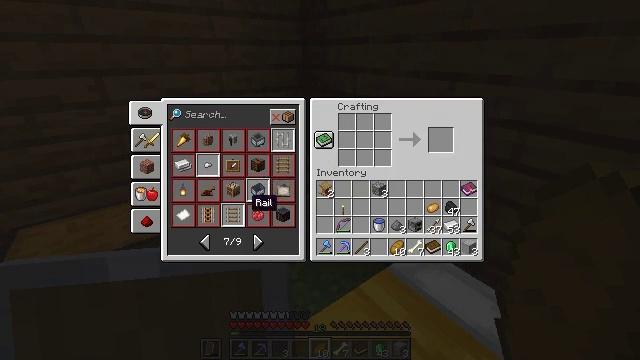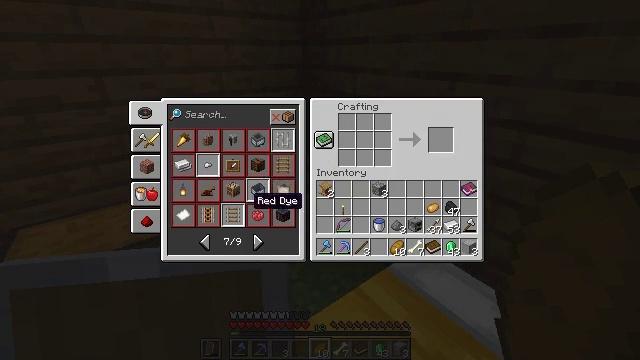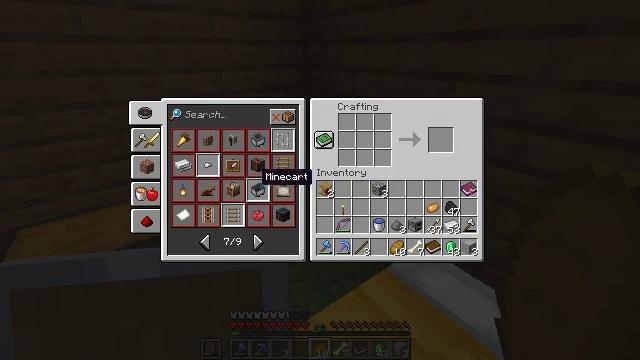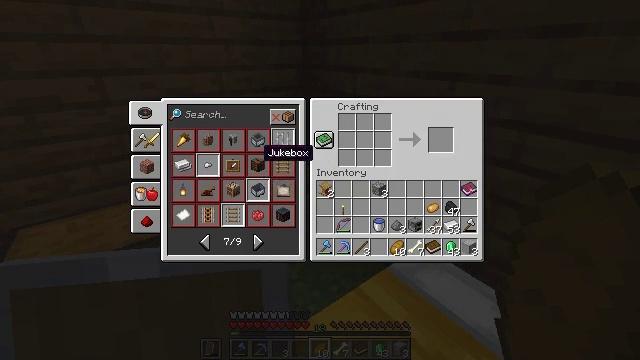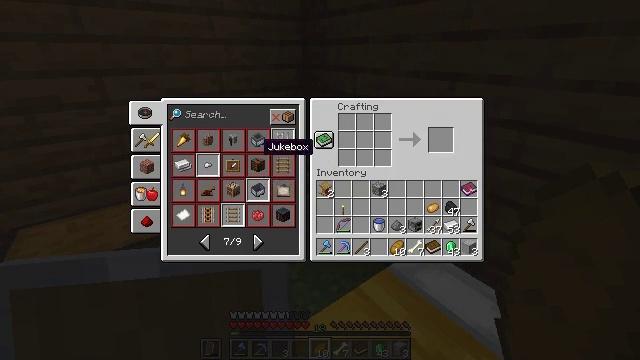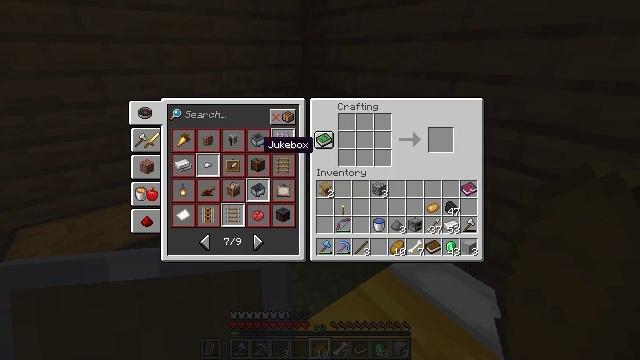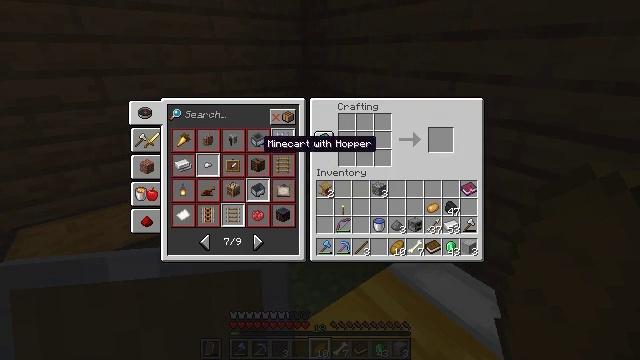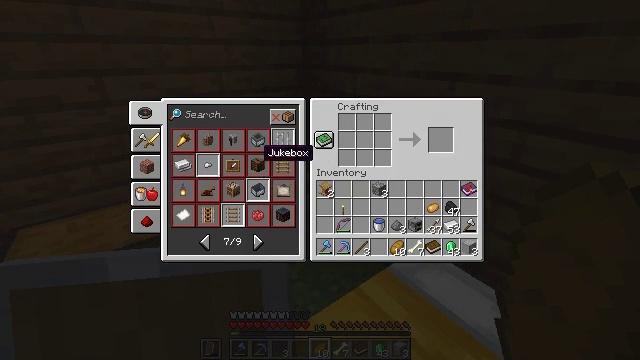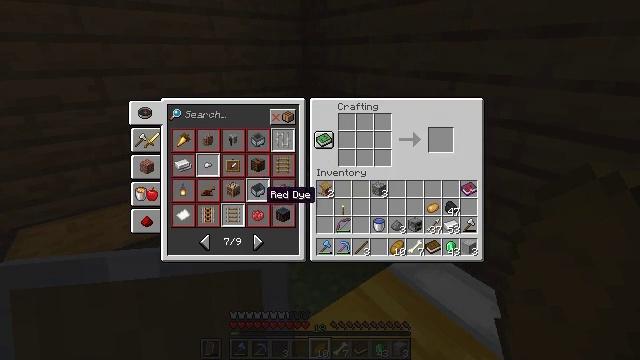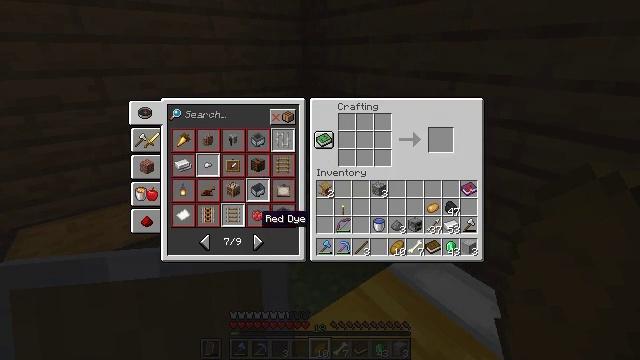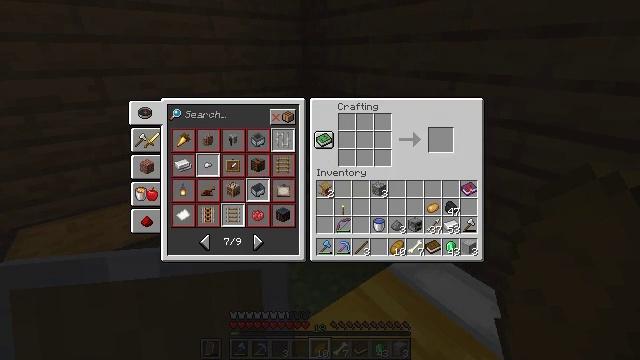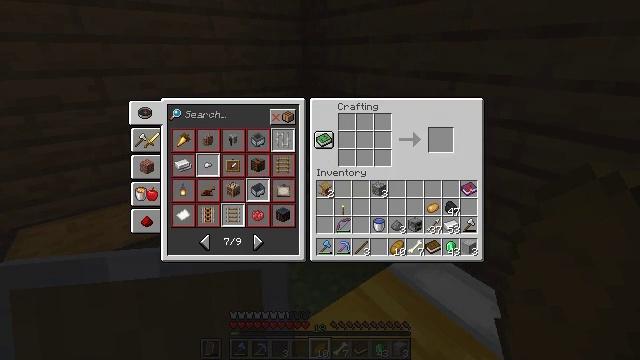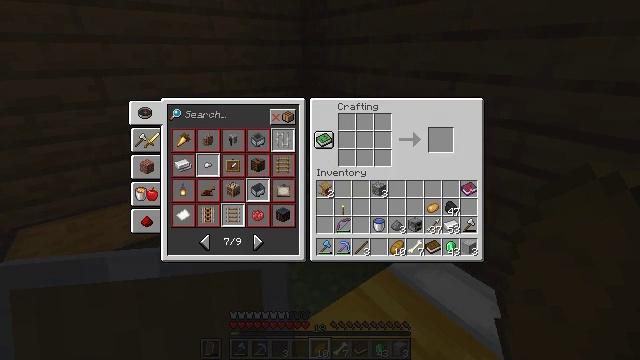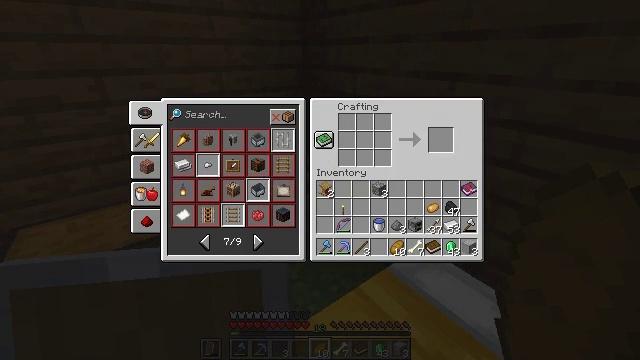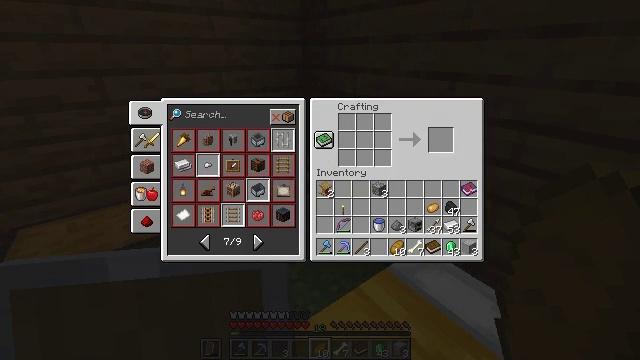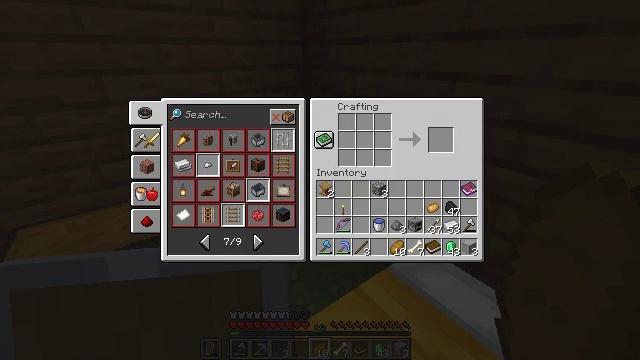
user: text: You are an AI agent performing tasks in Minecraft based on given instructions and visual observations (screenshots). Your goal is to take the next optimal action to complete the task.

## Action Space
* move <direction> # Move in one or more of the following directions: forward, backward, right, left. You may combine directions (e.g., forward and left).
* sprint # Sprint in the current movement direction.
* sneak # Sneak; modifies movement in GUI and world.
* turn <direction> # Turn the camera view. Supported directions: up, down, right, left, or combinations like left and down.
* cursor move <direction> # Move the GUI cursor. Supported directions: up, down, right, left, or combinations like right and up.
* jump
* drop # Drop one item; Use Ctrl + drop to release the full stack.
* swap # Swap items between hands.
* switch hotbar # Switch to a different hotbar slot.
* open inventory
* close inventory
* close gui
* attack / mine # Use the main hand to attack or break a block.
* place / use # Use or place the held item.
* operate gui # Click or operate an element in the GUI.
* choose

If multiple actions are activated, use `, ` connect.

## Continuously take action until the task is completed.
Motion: motion action
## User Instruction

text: Make a blast furnace with a furnace, iron ingots, and smooth stone.
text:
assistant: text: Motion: no_op
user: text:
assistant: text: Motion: cursor move right and up
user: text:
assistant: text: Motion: cursor move up
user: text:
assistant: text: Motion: no_op
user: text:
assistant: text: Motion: no_op
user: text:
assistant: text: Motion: no_op
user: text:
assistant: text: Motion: cursor move down
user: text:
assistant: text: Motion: cursor move down
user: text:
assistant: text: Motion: cursor move down
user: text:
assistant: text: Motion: cursor move down
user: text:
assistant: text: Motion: cursor move down
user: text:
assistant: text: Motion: no_op
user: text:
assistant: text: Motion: cursor move left
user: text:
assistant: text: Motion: cursor move left
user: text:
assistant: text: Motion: no_op
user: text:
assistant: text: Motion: no_op
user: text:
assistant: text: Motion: no_op
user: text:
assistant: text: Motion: no_op
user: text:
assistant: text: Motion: no_op
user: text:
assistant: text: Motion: operate gui
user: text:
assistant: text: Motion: operate gui
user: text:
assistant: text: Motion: operate gui
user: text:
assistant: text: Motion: no_op
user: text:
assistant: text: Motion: no_op
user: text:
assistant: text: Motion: no_op
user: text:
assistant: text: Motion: no_op
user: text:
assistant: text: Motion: no_op
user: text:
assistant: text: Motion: no_op
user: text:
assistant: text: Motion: no_op
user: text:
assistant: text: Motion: no_op